Aerial crown-view tile of a tropical tree (Barro Colorado Island, Panama), acquired 20250616:
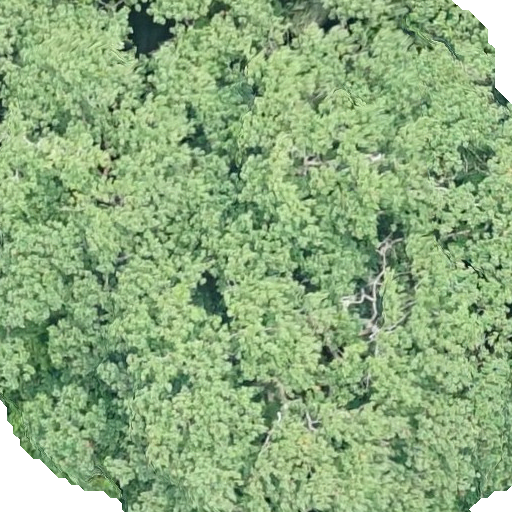
Species: Hieronyma alchorneoides
GBIF accepted scientific name: Hieronyma alchorneoides
Crown area: 511.416 m²